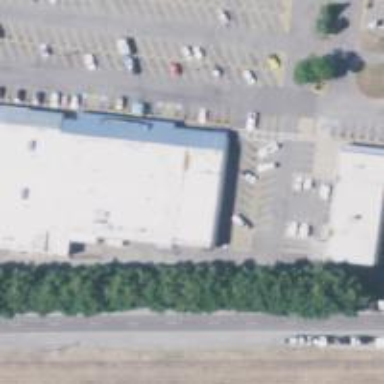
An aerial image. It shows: Supermarket.